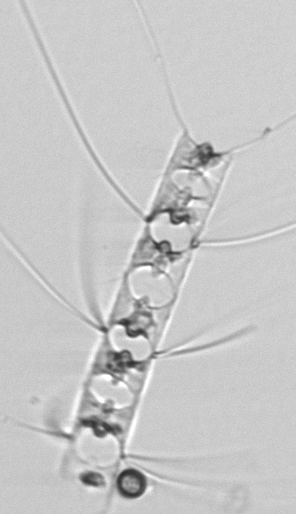
Label: Chaetoceros_didymus